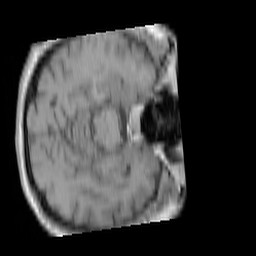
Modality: T1w
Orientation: axial
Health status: ill
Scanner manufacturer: siemens
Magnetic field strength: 3 T
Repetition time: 0.4 s
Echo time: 0.00272 s